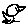
Label: bird